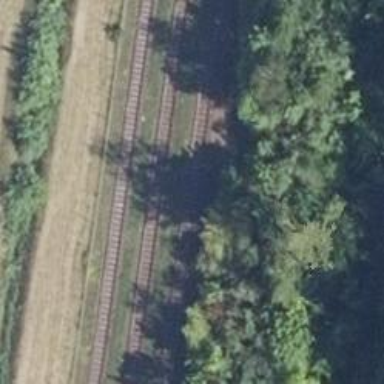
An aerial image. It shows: Rail spur service.